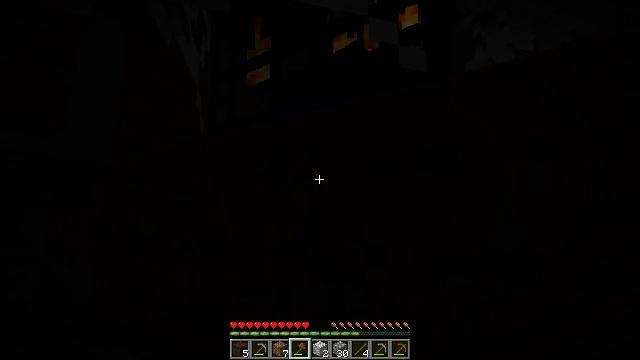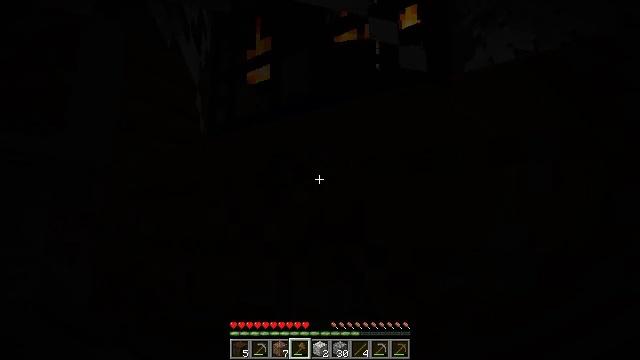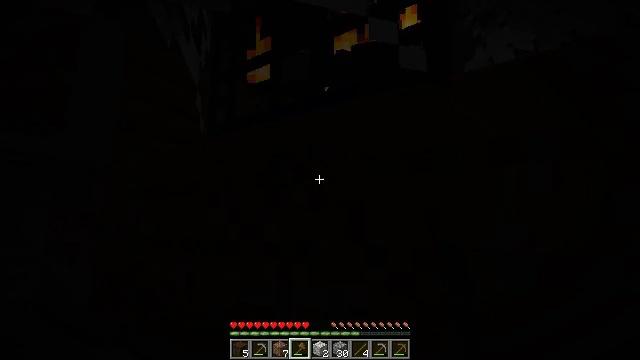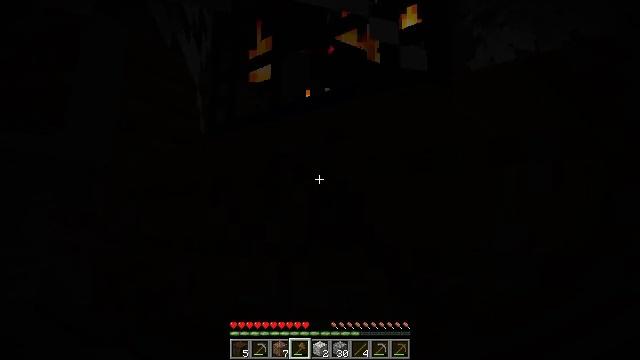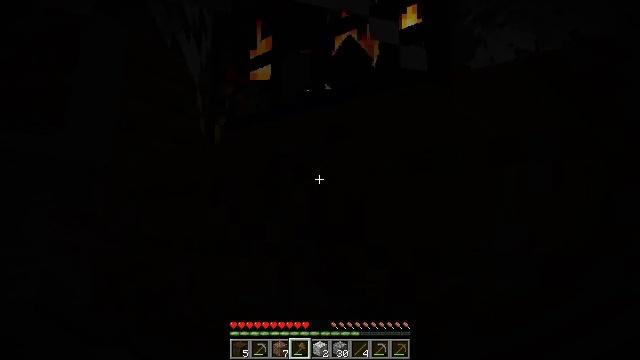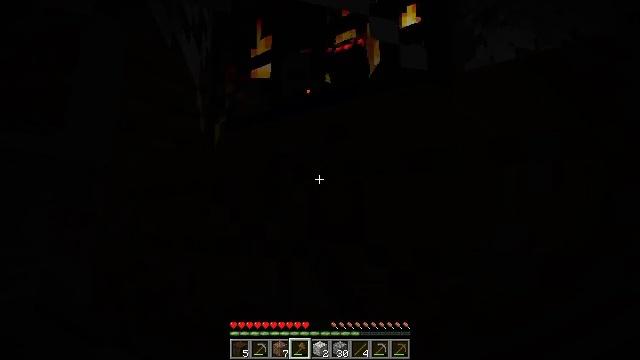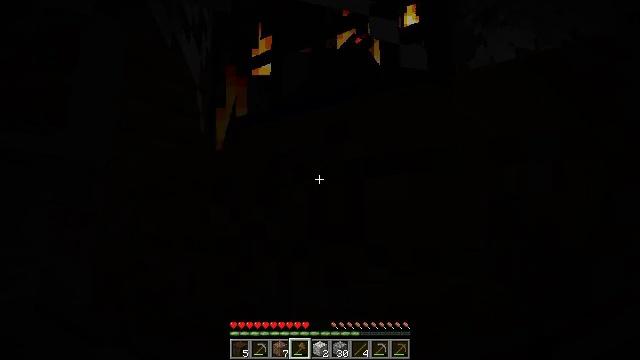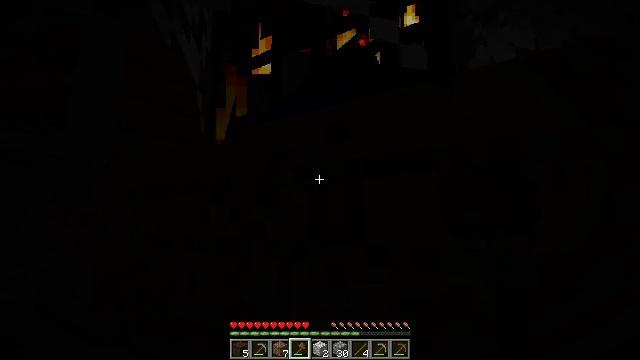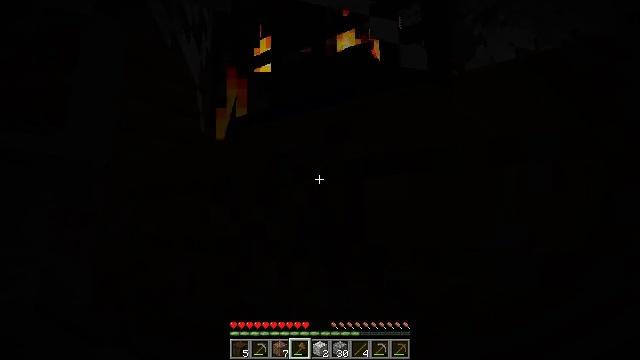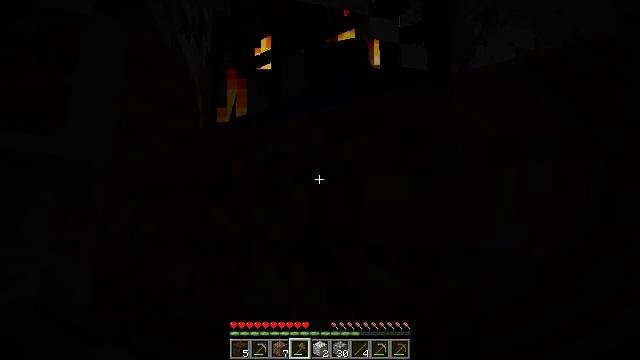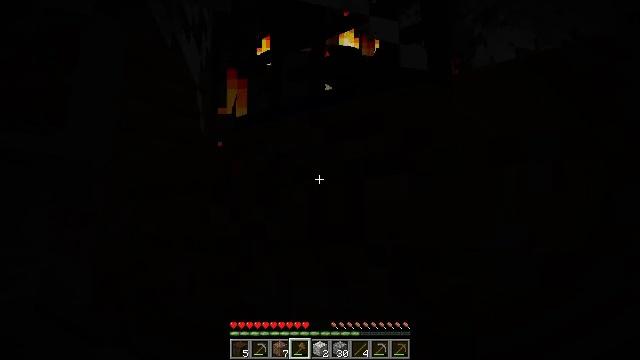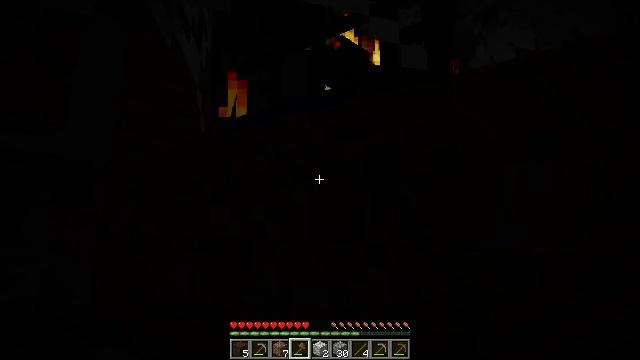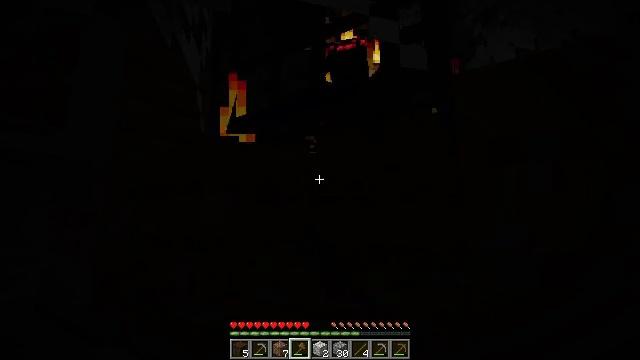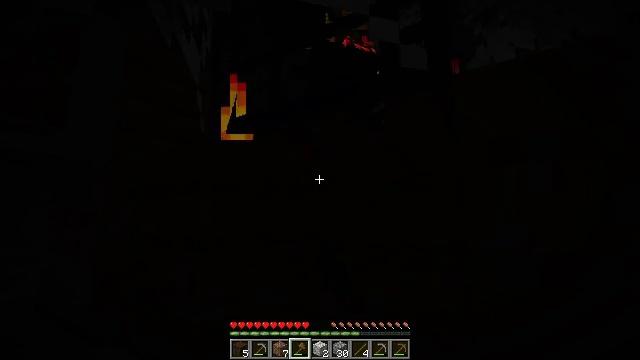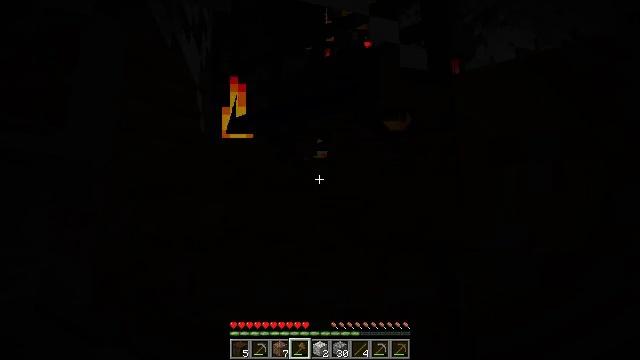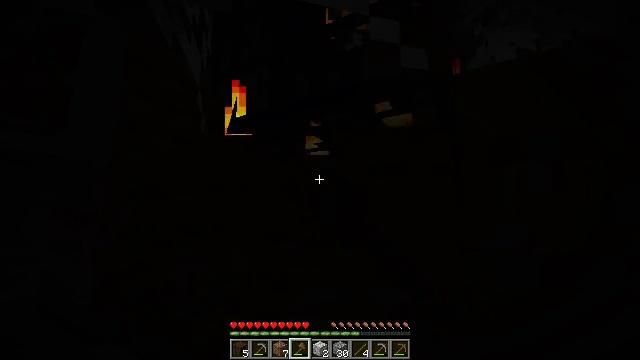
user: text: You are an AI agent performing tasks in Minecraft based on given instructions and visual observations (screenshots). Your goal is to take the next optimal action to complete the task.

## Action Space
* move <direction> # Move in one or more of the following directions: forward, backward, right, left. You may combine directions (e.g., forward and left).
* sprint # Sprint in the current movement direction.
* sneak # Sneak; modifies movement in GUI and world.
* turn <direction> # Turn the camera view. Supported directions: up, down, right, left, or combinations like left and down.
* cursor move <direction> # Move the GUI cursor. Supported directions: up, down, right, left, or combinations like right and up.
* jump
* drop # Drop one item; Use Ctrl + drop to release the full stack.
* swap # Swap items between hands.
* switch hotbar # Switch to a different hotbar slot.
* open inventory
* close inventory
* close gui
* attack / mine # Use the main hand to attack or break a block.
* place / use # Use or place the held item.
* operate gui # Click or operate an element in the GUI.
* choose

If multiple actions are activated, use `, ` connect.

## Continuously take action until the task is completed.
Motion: motion action
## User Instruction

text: Break the existing planks.
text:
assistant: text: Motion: attack / mine
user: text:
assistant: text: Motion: attack / mine
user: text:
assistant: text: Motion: attack / mine
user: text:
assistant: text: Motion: attack / mine
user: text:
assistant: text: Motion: attack / mine
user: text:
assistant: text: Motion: attack / mine
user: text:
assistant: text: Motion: attack / mine
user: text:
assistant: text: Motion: attack / mine
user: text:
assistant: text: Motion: attack / mine
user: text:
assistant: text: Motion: attack / mine
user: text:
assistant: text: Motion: attack / mine
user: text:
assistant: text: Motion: attack / mine
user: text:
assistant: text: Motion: attack / mine
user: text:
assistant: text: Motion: attack / mine
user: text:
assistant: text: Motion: attack / mine
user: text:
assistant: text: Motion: attack / mine
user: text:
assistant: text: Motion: attack / mine